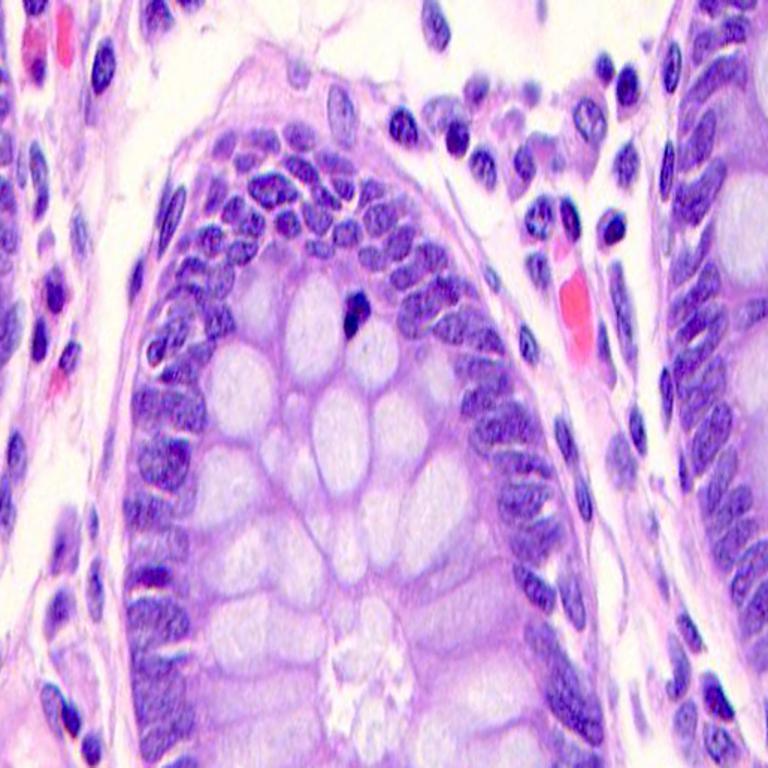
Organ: colon
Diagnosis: benign